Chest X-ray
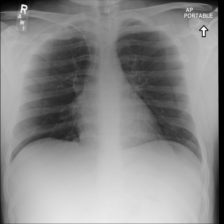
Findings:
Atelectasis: negative
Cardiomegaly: negative
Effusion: negative
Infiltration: negative
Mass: negative
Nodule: negative
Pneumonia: negative
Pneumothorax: negative
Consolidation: negative
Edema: negative
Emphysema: negative
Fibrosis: negative
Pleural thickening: negative
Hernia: negative